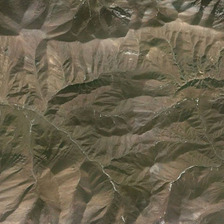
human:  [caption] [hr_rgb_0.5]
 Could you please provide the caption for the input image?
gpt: it is a piece of khaki mountain .

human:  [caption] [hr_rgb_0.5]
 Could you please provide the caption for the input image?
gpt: it is a piece of khaki mountain .

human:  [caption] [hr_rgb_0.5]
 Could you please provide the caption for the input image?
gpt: it is a piece of khaki mountain .

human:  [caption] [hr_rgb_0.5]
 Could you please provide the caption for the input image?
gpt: it is a piece of khaki mountain .

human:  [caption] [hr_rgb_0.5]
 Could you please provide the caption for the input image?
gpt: it is a piece of khaki mountain .